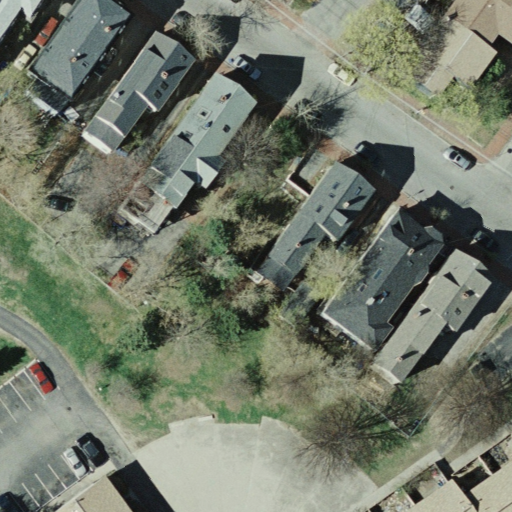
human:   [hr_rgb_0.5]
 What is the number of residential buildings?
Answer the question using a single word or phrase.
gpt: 9

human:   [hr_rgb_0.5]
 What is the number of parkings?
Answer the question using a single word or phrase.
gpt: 2

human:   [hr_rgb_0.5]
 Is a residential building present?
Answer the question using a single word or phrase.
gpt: yes

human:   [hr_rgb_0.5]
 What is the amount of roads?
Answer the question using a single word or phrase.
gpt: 2

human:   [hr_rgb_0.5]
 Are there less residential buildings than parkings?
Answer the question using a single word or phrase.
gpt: no

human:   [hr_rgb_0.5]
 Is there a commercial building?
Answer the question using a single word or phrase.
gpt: no

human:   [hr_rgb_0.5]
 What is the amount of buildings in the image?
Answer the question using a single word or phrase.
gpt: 9

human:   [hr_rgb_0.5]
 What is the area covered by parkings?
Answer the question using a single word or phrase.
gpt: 926m2

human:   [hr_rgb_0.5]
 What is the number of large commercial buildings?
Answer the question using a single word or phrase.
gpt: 0

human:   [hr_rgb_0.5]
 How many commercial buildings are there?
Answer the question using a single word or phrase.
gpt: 0

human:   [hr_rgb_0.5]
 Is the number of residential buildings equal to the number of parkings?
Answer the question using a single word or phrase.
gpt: no

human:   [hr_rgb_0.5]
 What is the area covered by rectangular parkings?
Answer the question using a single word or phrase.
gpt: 926m2

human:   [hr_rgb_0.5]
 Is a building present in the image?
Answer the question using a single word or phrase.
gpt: yes

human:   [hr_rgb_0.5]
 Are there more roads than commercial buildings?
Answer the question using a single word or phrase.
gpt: yes

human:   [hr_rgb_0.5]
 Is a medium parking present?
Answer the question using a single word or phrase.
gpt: no

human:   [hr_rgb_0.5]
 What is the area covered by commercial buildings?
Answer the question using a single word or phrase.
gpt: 0m2

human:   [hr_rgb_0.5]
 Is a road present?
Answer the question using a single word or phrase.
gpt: yes

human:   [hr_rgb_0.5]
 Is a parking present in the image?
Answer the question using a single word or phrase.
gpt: yes

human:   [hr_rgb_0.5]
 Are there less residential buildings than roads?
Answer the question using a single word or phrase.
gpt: no

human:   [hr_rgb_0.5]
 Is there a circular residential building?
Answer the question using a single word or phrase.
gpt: no

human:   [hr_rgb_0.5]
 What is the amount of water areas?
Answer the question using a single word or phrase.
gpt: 0

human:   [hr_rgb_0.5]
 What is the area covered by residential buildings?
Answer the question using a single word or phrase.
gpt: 3469m2

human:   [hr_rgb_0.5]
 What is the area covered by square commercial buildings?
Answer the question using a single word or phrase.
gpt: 0m2

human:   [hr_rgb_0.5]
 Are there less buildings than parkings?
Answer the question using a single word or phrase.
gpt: no

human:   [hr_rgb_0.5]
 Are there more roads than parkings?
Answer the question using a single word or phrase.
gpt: no

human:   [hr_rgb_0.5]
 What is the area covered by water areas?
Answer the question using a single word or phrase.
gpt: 0m2

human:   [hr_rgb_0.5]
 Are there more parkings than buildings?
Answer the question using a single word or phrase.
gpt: no

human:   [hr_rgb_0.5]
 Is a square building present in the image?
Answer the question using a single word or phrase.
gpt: no

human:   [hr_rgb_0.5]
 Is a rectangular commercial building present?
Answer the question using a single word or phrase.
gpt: no

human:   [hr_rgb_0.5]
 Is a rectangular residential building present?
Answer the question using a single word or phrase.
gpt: yes

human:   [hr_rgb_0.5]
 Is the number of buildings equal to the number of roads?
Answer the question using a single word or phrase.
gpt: no

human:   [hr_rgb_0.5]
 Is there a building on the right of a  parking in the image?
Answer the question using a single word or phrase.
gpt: yes

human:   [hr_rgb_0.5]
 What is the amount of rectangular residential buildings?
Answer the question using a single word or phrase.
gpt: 7

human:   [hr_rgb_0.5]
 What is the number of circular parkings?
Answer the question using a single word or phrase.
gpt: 0

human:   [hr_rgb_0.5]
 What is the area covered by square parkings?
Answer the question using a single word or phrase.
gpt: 0m2

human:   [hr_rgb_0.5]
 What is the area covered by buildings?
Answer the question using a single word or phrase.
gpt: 3469m2

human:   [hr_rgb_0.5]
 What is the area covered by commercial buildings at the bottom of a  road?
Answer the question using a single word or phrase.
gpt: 0m2

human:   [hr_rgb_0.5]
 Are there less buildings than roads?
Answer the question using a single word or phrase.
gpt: no

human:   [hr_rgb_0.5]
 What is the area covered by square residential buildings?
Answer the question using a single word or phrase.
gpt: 0m2

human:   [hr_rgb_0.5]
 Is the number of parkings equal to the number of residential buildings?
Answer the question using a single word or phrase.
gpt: no

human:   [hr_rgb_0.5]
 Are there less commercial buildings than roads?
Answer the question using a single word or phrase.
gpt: yes

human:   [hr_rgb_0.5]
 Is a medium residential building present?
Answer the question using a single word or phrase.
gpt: yes

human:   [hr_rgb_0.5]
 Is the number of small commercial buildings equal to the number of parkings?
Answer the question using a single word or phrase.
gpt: no

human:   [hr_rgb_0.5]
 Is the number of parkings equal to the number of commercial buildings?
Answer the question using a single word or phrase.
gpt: no

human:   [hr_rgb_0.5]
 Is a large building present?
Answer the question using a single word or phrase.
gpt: yes

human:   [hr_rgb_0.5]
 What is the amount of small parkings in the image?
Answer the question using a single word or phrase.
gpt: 1

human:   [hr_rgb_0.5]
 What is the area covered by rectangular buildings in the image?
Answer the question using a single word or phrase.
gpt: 1891m2

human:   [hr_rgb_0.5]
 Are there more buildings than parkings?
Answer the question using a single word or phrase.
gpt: yes

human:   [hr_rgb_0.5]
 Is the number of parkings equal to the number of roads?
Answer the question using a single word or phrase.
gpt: yes

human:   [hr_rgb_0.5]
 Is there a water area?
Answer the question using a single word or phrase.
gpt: no

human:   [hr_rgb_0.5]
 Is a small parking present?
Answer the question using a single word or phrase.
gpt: yes

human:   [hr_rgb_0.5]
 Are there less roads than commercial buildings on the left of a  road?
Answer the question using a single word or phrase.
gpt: no

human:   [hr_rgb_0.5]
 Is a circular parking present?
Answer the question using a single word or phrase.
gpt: no

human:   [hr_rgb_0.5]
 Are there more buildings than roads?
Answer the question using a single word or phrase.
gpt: yes

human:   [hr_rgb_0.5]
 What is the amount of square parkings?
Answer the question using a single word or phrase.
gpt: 0

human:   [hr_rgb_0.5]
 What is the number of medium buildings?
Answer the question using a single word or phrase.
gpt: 7

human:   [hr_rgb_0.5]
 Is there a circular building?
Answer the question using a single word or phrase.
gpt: no

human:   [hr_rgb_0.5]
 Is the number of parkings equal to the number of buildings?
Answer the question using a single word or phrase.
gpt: no

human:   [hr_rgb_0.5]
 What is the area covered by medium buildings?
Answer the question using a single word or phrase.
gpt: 1891m2

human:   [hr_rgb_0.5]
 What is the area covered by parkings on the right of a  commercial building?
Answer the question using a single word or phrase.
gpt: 0m2

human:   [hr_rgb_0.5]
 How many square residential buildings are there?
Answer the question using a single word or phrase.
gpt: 0

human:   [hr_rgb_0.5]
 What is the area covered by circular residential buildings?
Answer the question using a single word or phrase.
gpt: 0m2

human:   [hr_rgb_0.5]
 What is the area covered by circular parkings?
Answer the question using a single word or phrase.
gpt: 0m2

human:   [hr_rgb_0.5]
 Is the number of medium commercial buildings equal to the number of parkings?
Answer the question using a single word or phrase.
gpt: no